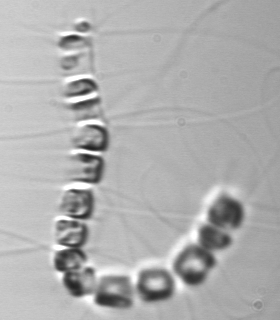
Label: Chaetoceros